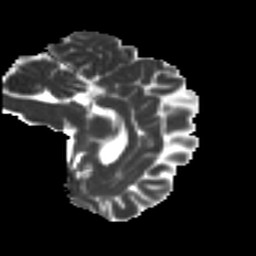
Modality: MD
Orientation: sagittal
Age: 22
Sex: male
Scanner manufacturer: ge
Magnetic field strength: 3 T
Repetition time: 7.8 s
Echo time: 0.0607 s